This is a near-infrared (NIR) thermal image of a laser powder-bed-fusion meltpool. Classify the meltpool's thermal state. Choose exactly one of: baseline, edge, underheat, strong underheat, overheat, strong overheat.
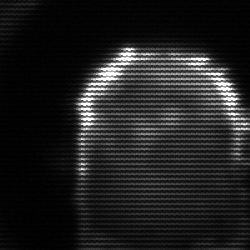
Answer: baseline